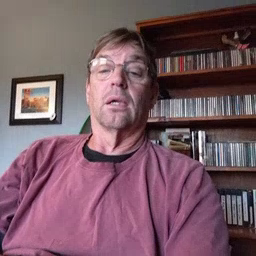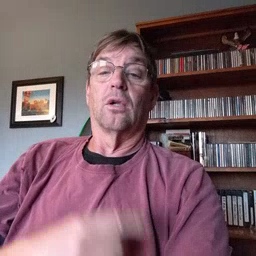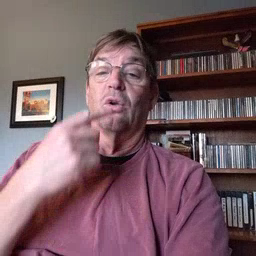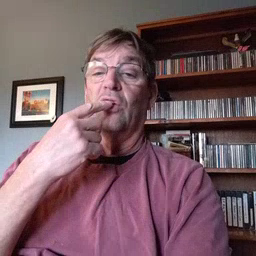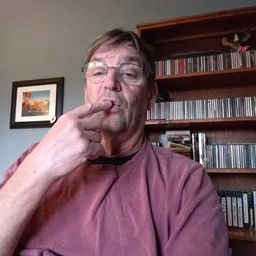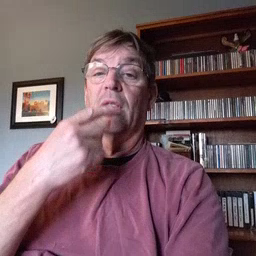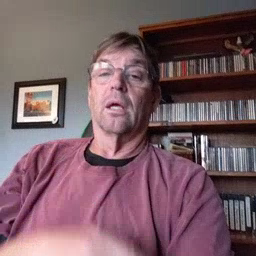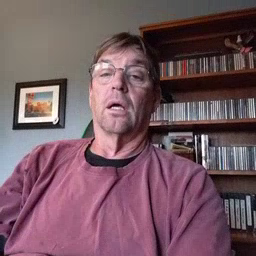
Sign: tooth